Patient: sex M, age 76
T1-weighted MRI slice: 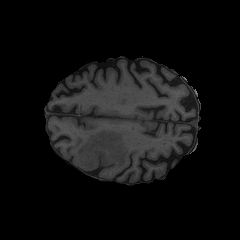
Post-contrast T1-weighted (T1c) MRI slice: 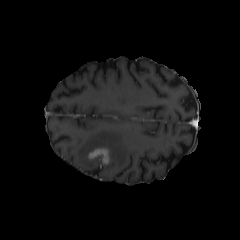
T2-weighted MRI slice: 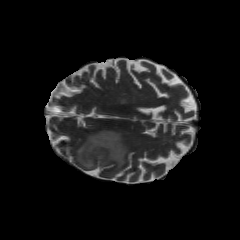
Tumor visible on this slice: yes
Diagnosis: Glioblastoma, IDH-wildtype
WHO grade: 4